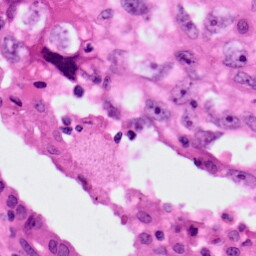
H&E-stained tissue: Lung